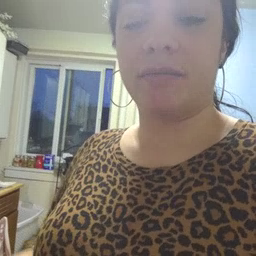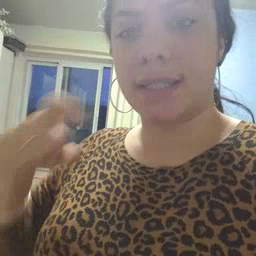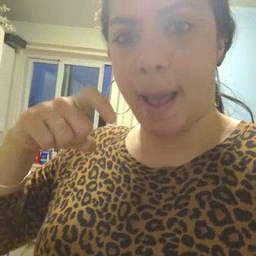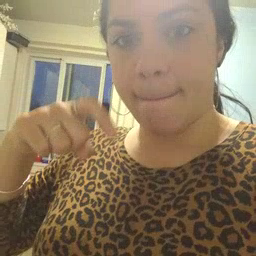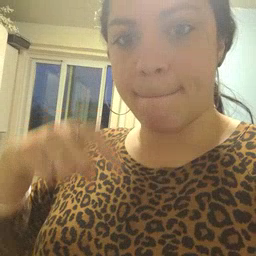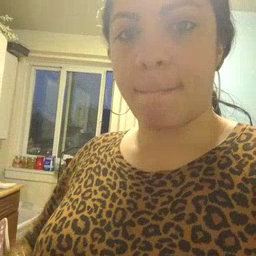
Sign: time